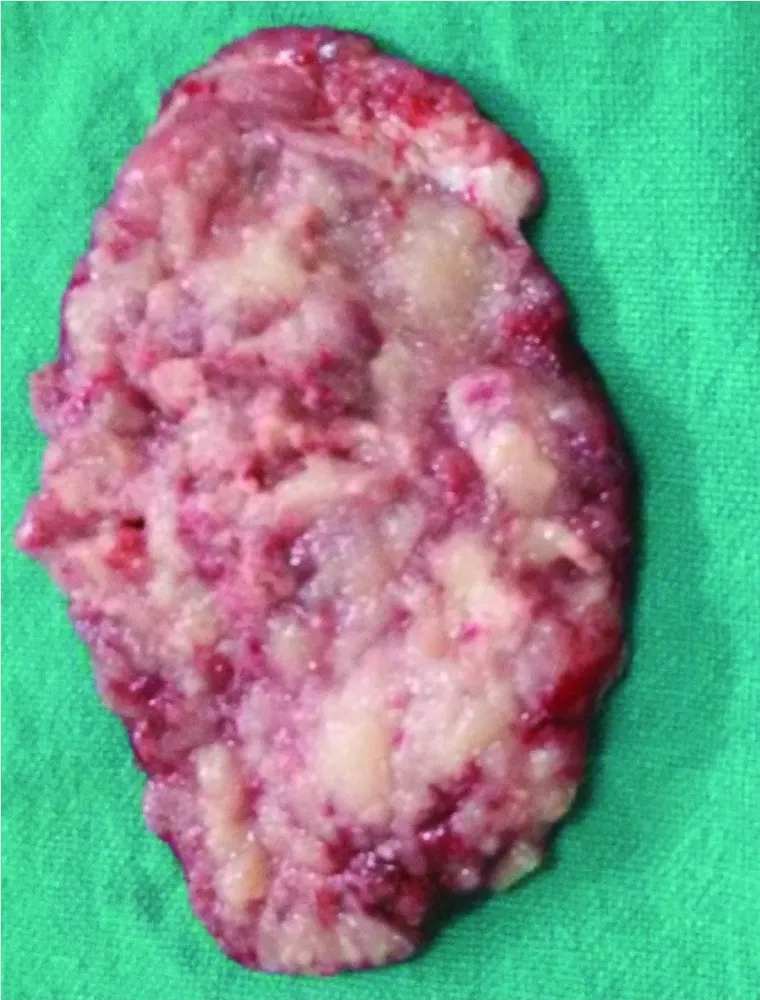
Photograph of the involved dura.
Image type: medical_photograph (other_medical_photograph)